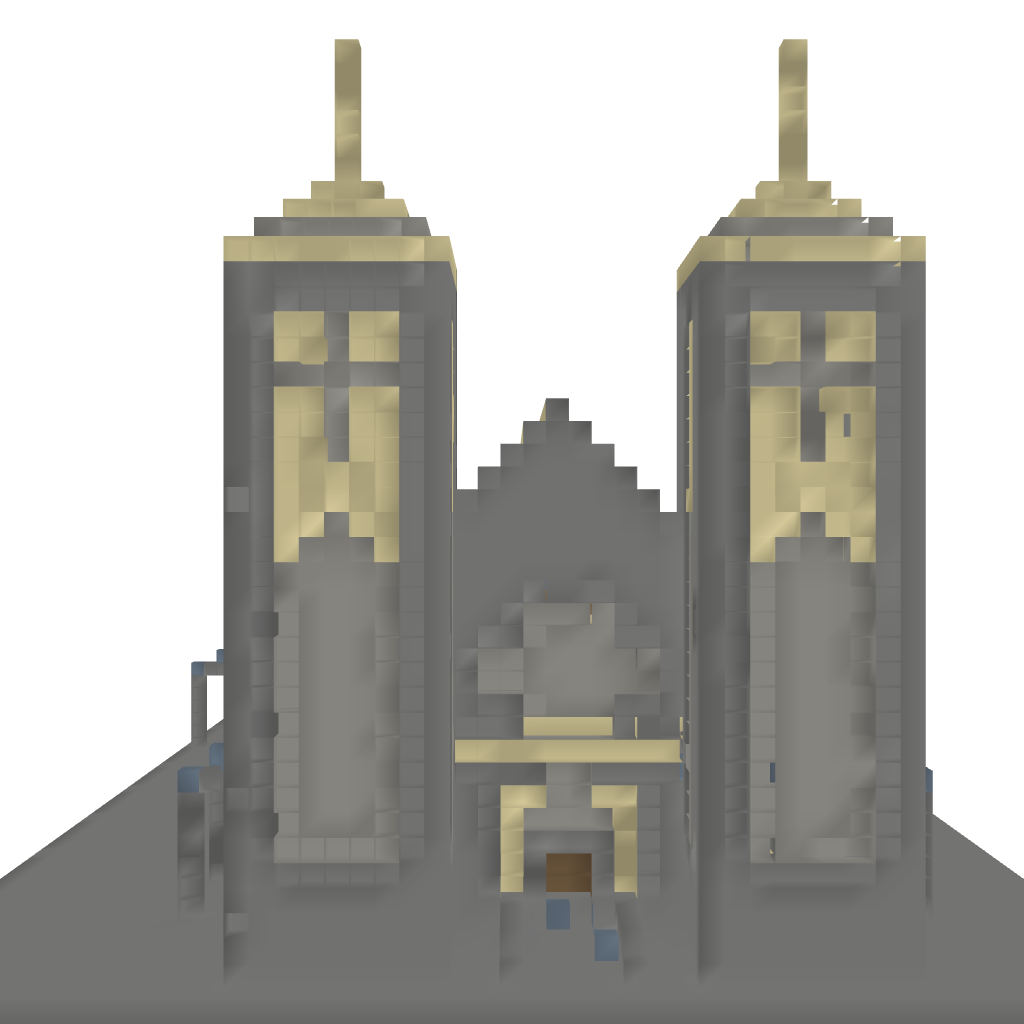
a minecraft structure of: cathedral